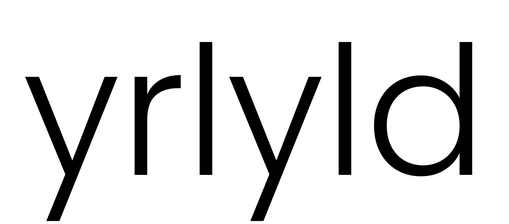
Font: Poppins-Light